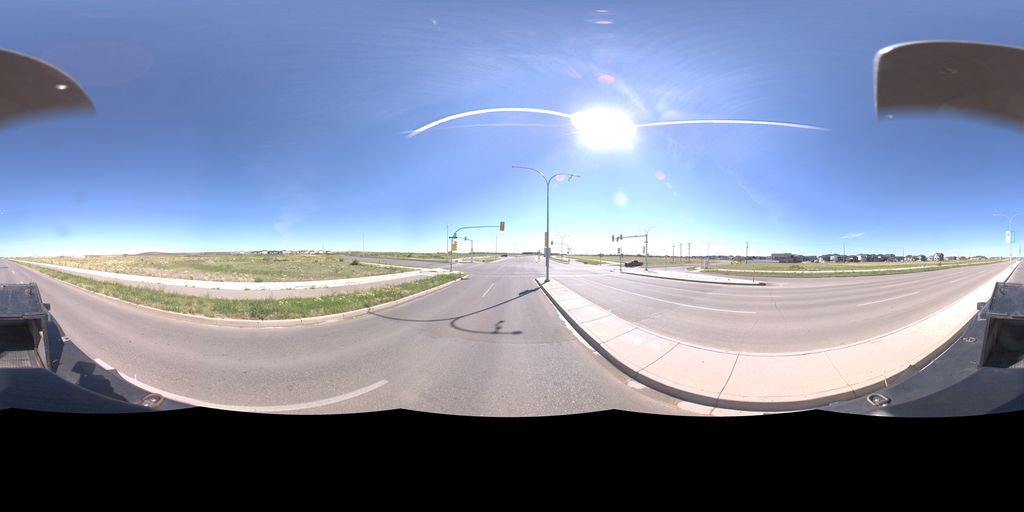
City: saskatoon